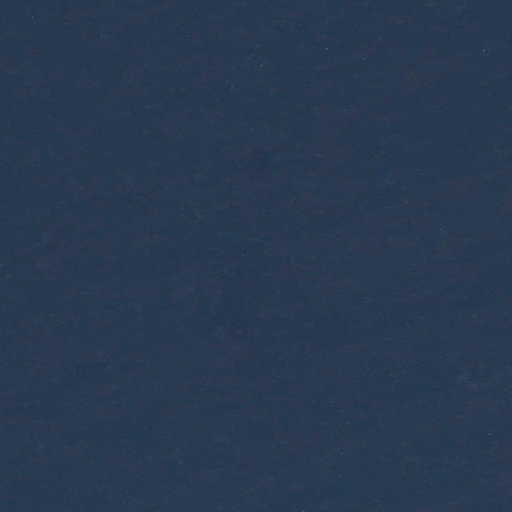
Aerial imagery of bar in Maine named Jenny Ledge containing only open water